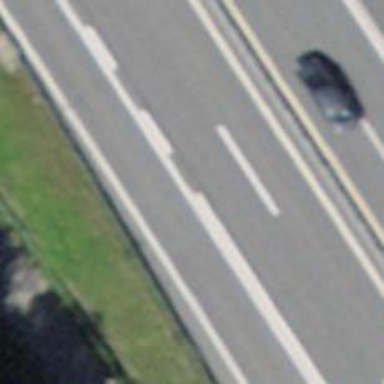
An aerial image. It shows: Trunk link road with asphalt surface.